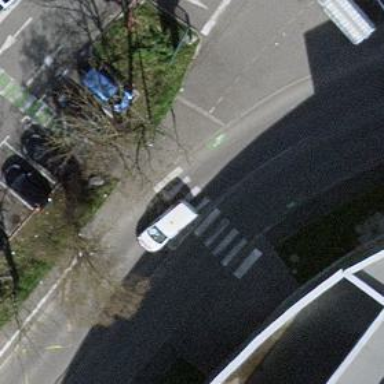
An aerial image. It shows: Bollard.